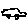
Label: car